Question: I am trying to fiddle out how to fill a PNG which center is transparent with a color.
I made you a preview to visualize what I'm not able to explain :D

The "Shield Icon" are only a stroke. The have no background wether on the inside nor on the outside.
I want to call a function like
'''
func fillShield(percentage: CGFLoat) {
...
//code needed to fill the shield
}
'''
How do I manage to get something like that working in swift?
Cheers, Niklas
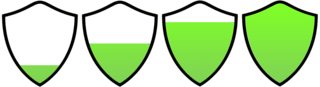
Answer: Instead of a PNG do you have the original SVG (or can you get one). If so, I suggest getting PaintCode, which will take this SVG and give you code to draw it with bezier curves -- from there it's very easy to also fill it partially -- you can use the bezier and a rectangle as a mask.
If not, can you modify the png such that it isn't transparent on the outside? If so, you only need to draw the green rectangle underneath and it will show through.
If you need a transparent outside (to overlay on a background), make two copies of the PNG, one with a transparent inside, and one with a transparent outside. Use the first one to make the progress image and then copy the Alpha channel from the second one into the result.
CoreImage and CoreGraphics have the functions you need to do each part -- here is a link for understanding how to get to the pixels (for copying channels):
<URL>
EDIT: Elaboration. You need two images
1. Image 1 is the shield with a white opaque on the outside and transparent on the inside
2. Image 2 is the shield with white opaque on the inside and transparent on the outside
Steps:
1. Draw a green rectangle with the height determined by progress an the bottom set to the inside bottom of the shield onto an image using CoreGraphics
2. Draw Image 1 on top of that. You now have an image with the shield filled with green progress and white on the outside.
3. Copy the alpha channel of Image 2 onto the result of Step 2. You now have an image with the progress filled in and a transparent outside.